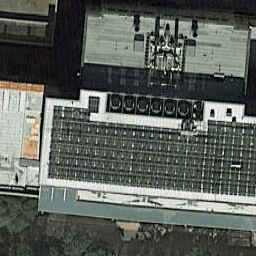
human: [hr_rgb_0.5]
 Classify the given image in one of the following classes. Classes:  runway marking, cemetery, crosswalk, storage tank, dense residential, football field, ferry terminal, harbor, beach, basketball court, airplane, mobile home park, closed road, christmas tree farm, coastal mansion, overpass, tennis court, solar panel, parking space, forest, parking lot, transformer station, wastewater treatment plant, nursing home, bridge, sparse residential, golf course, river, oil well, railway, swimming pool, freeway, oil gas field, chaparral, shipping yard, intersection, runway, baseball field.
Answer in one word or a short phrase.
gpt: solar panel